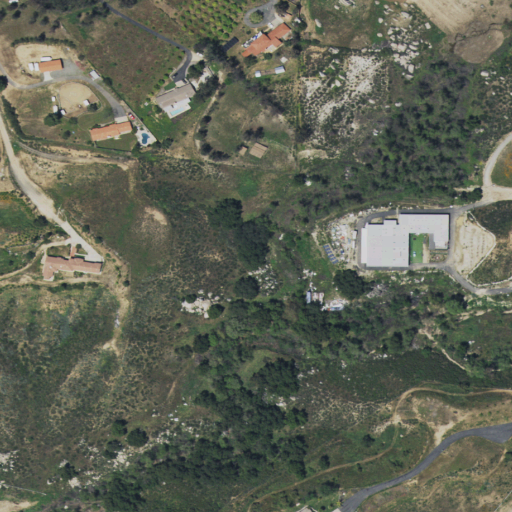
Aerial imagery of valley in California named Glenoak Valley containing shrub, grassland, woody wetlands, open development, and low intensity development